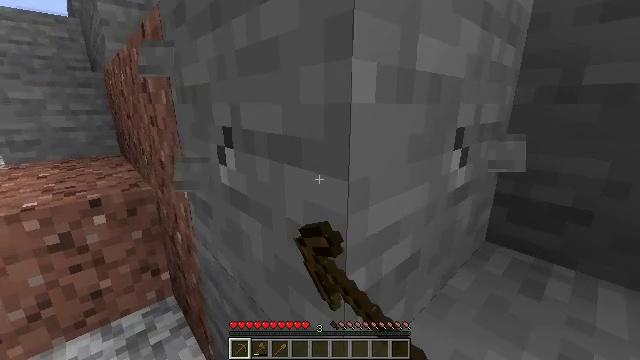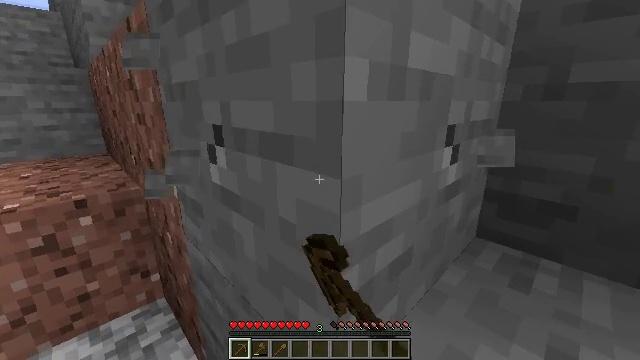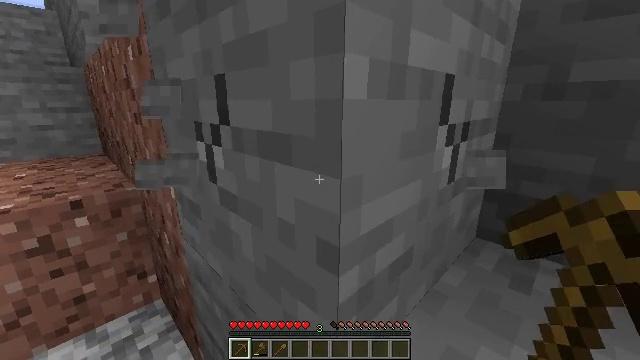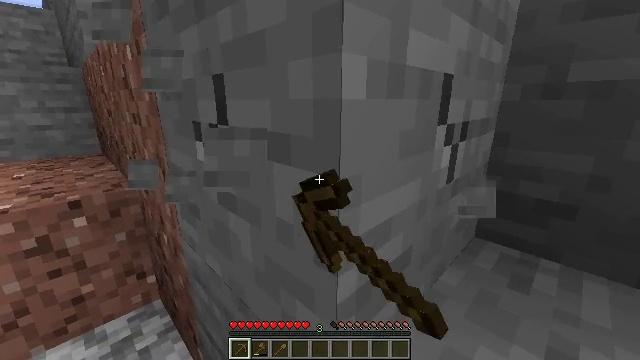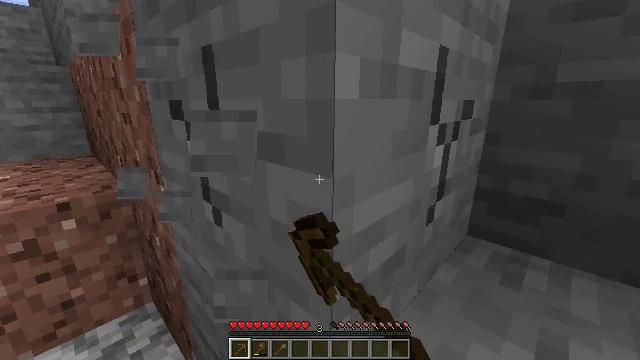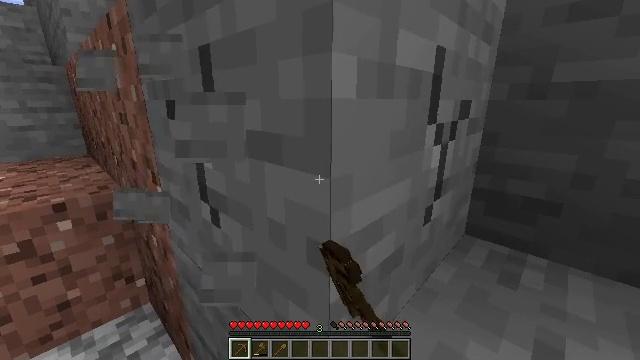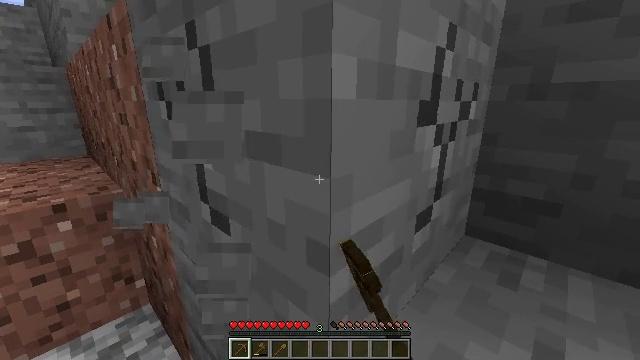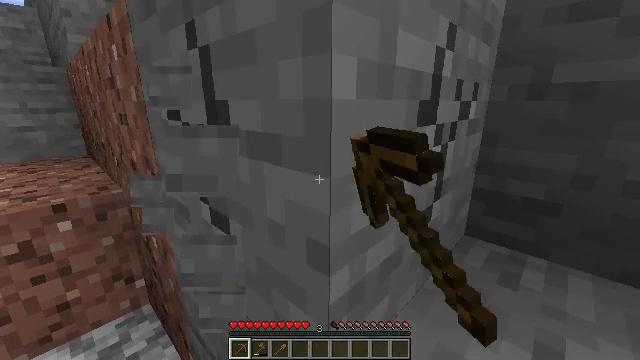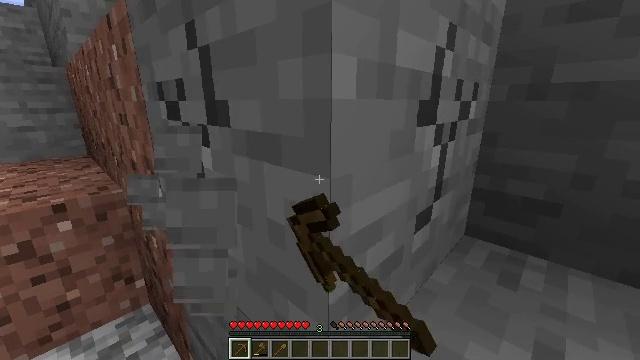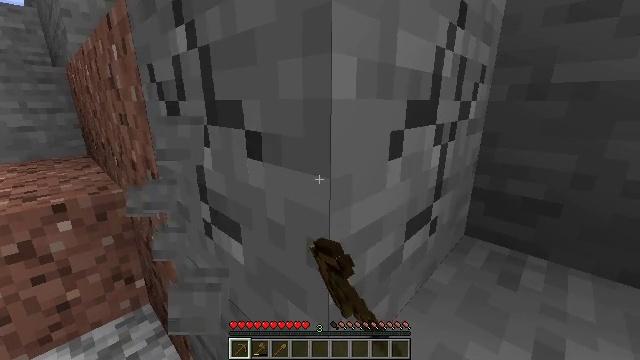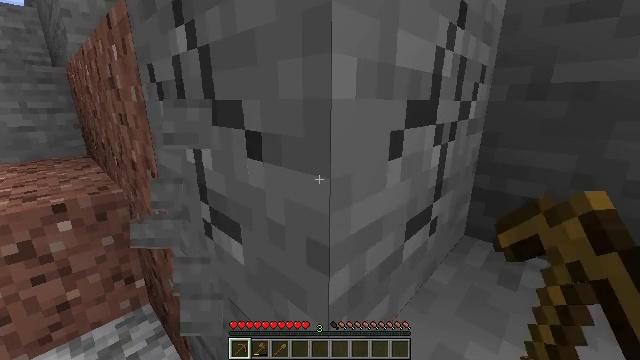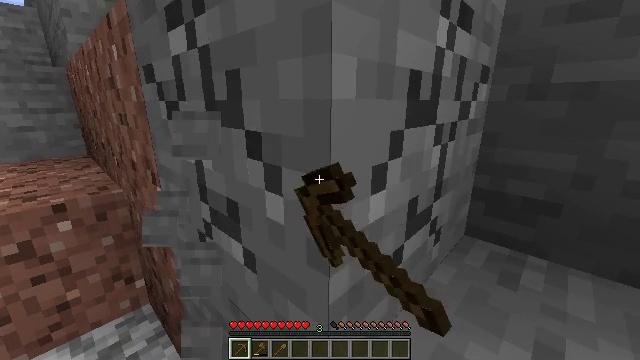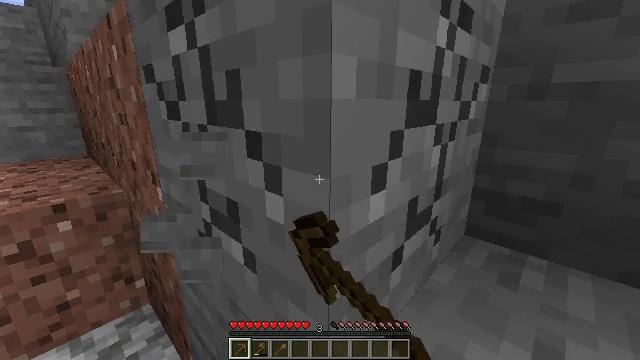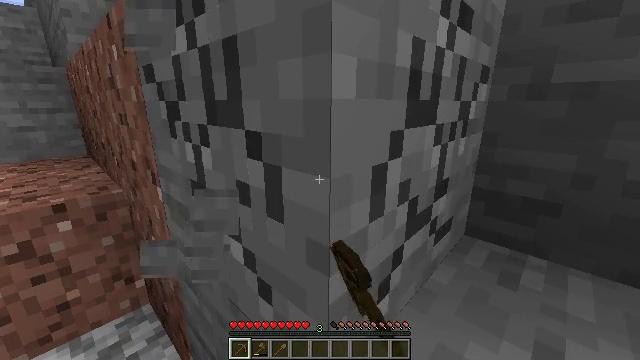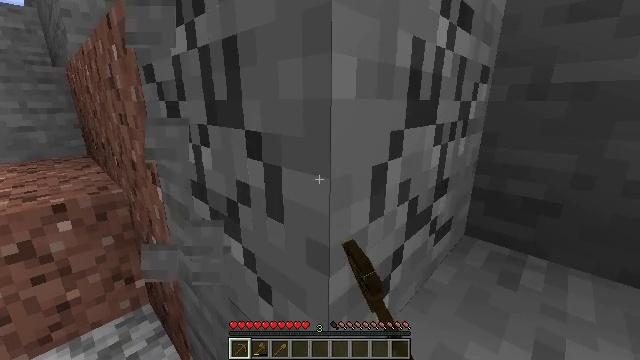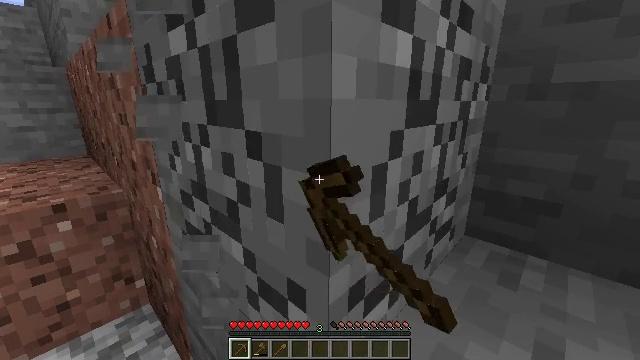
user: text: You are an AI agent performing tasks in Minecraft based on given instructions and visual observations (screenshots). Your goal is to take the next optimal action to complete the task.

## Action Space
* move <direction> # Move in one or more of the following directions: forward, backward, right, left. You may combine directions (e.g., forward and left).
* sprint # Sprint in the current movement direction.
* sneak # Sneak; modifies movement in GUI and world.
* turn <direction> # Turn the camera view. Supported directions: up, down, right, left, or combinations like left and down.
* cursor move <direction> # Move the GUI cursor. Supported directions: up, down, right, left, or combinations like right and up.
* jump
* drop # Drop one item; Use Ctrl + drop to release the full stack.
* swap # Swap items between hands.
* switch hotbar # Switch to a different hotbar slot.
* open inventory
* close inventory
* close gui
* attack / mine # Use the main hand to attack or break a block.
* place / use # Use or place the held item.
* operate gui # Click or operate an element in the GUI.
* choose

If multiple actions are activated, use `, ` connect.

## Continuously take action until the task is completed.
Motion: motion action
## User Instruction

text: Gather stone by using a pickaxe.
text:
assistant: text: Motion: turn right, attack / mine
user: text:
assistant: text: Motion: attack / mine
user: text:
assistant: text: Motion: attack / mine
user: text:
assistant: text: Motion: turn right, attack / mine
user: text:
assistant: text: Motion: attack / mine
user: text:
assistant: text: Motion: attack / mine
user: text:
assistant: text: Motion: attack / mine
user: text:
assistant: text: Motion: attack / mine
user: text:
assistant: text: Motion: attack / mine
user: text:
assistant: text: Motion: attack / mine
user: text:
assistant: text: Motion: attack / mine
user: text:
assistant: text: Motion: attack / mine
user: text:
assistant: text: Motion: attack / mine
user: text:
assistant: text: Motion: attack / mine
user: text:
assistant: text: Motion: attack / mine
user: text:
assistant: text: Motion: attack / mine
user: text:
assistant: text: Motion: attack / mine
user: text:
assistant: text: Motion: attack / mine
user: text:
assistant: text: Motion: attack / mine
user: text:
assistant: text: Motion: attack / mine
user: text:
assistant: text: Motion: attack / mine
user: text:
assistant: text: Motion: attack / mine
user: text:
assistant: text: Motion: attack / mine
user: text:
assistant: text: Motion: attack / mine
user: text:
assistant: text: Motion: attack / mine
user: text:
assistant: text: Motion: attack / mine
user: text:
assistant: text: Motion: attack / mine
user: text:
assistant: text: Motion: attack / mine
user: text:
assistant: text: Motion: attack / mine
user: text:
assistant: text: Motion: attack / mine